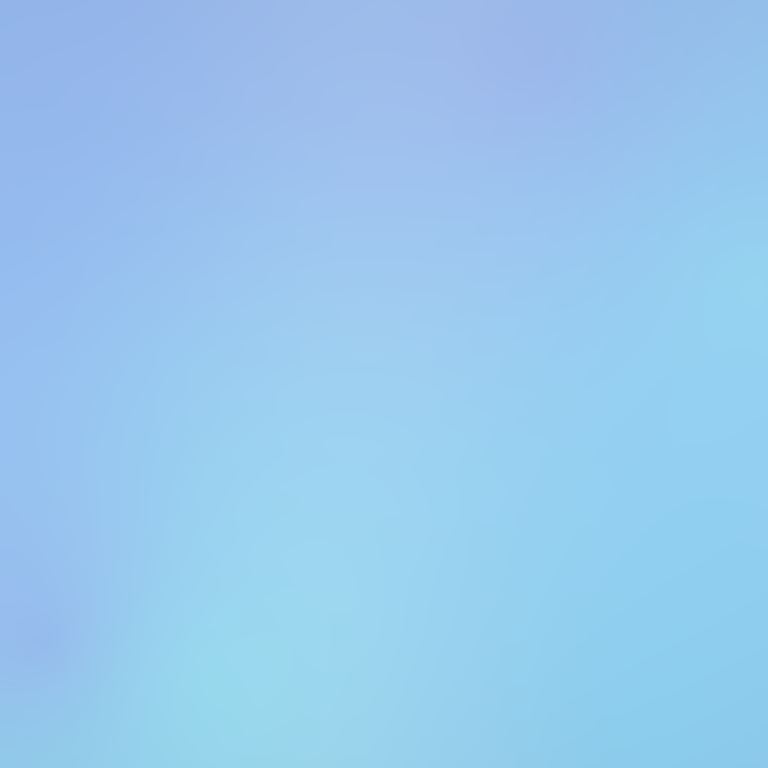
Abstract light effect, smooth gradient from soft blue to light cyan, calm atmosphere, diffuse light, no room, no furniture, no objects.